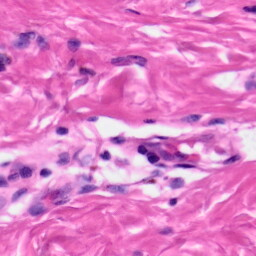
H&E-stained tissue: Skin